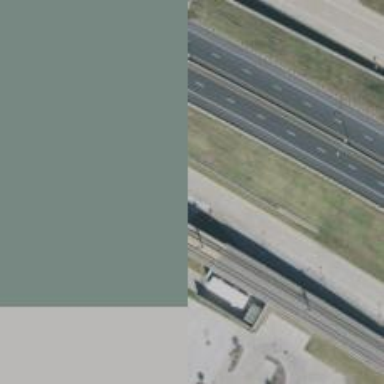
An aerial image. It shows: Primary link highway.